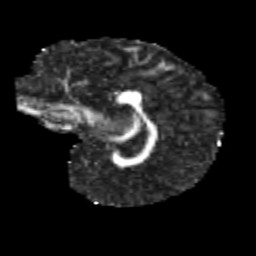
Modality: FA
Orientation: sagittal
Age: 12
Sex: female
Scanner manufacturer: siemens
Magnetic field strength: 3 T
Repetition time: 3.8 s
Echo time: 0.07 s